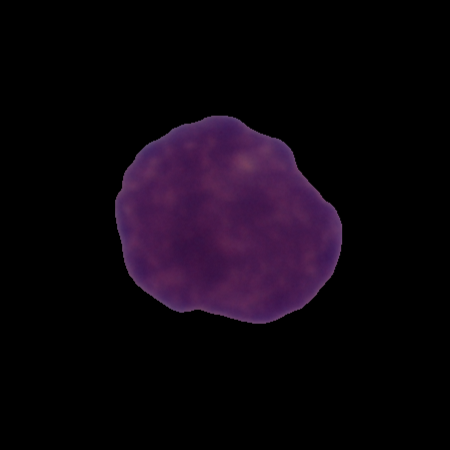
Label: healthy